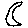
Label: moon